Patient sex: M
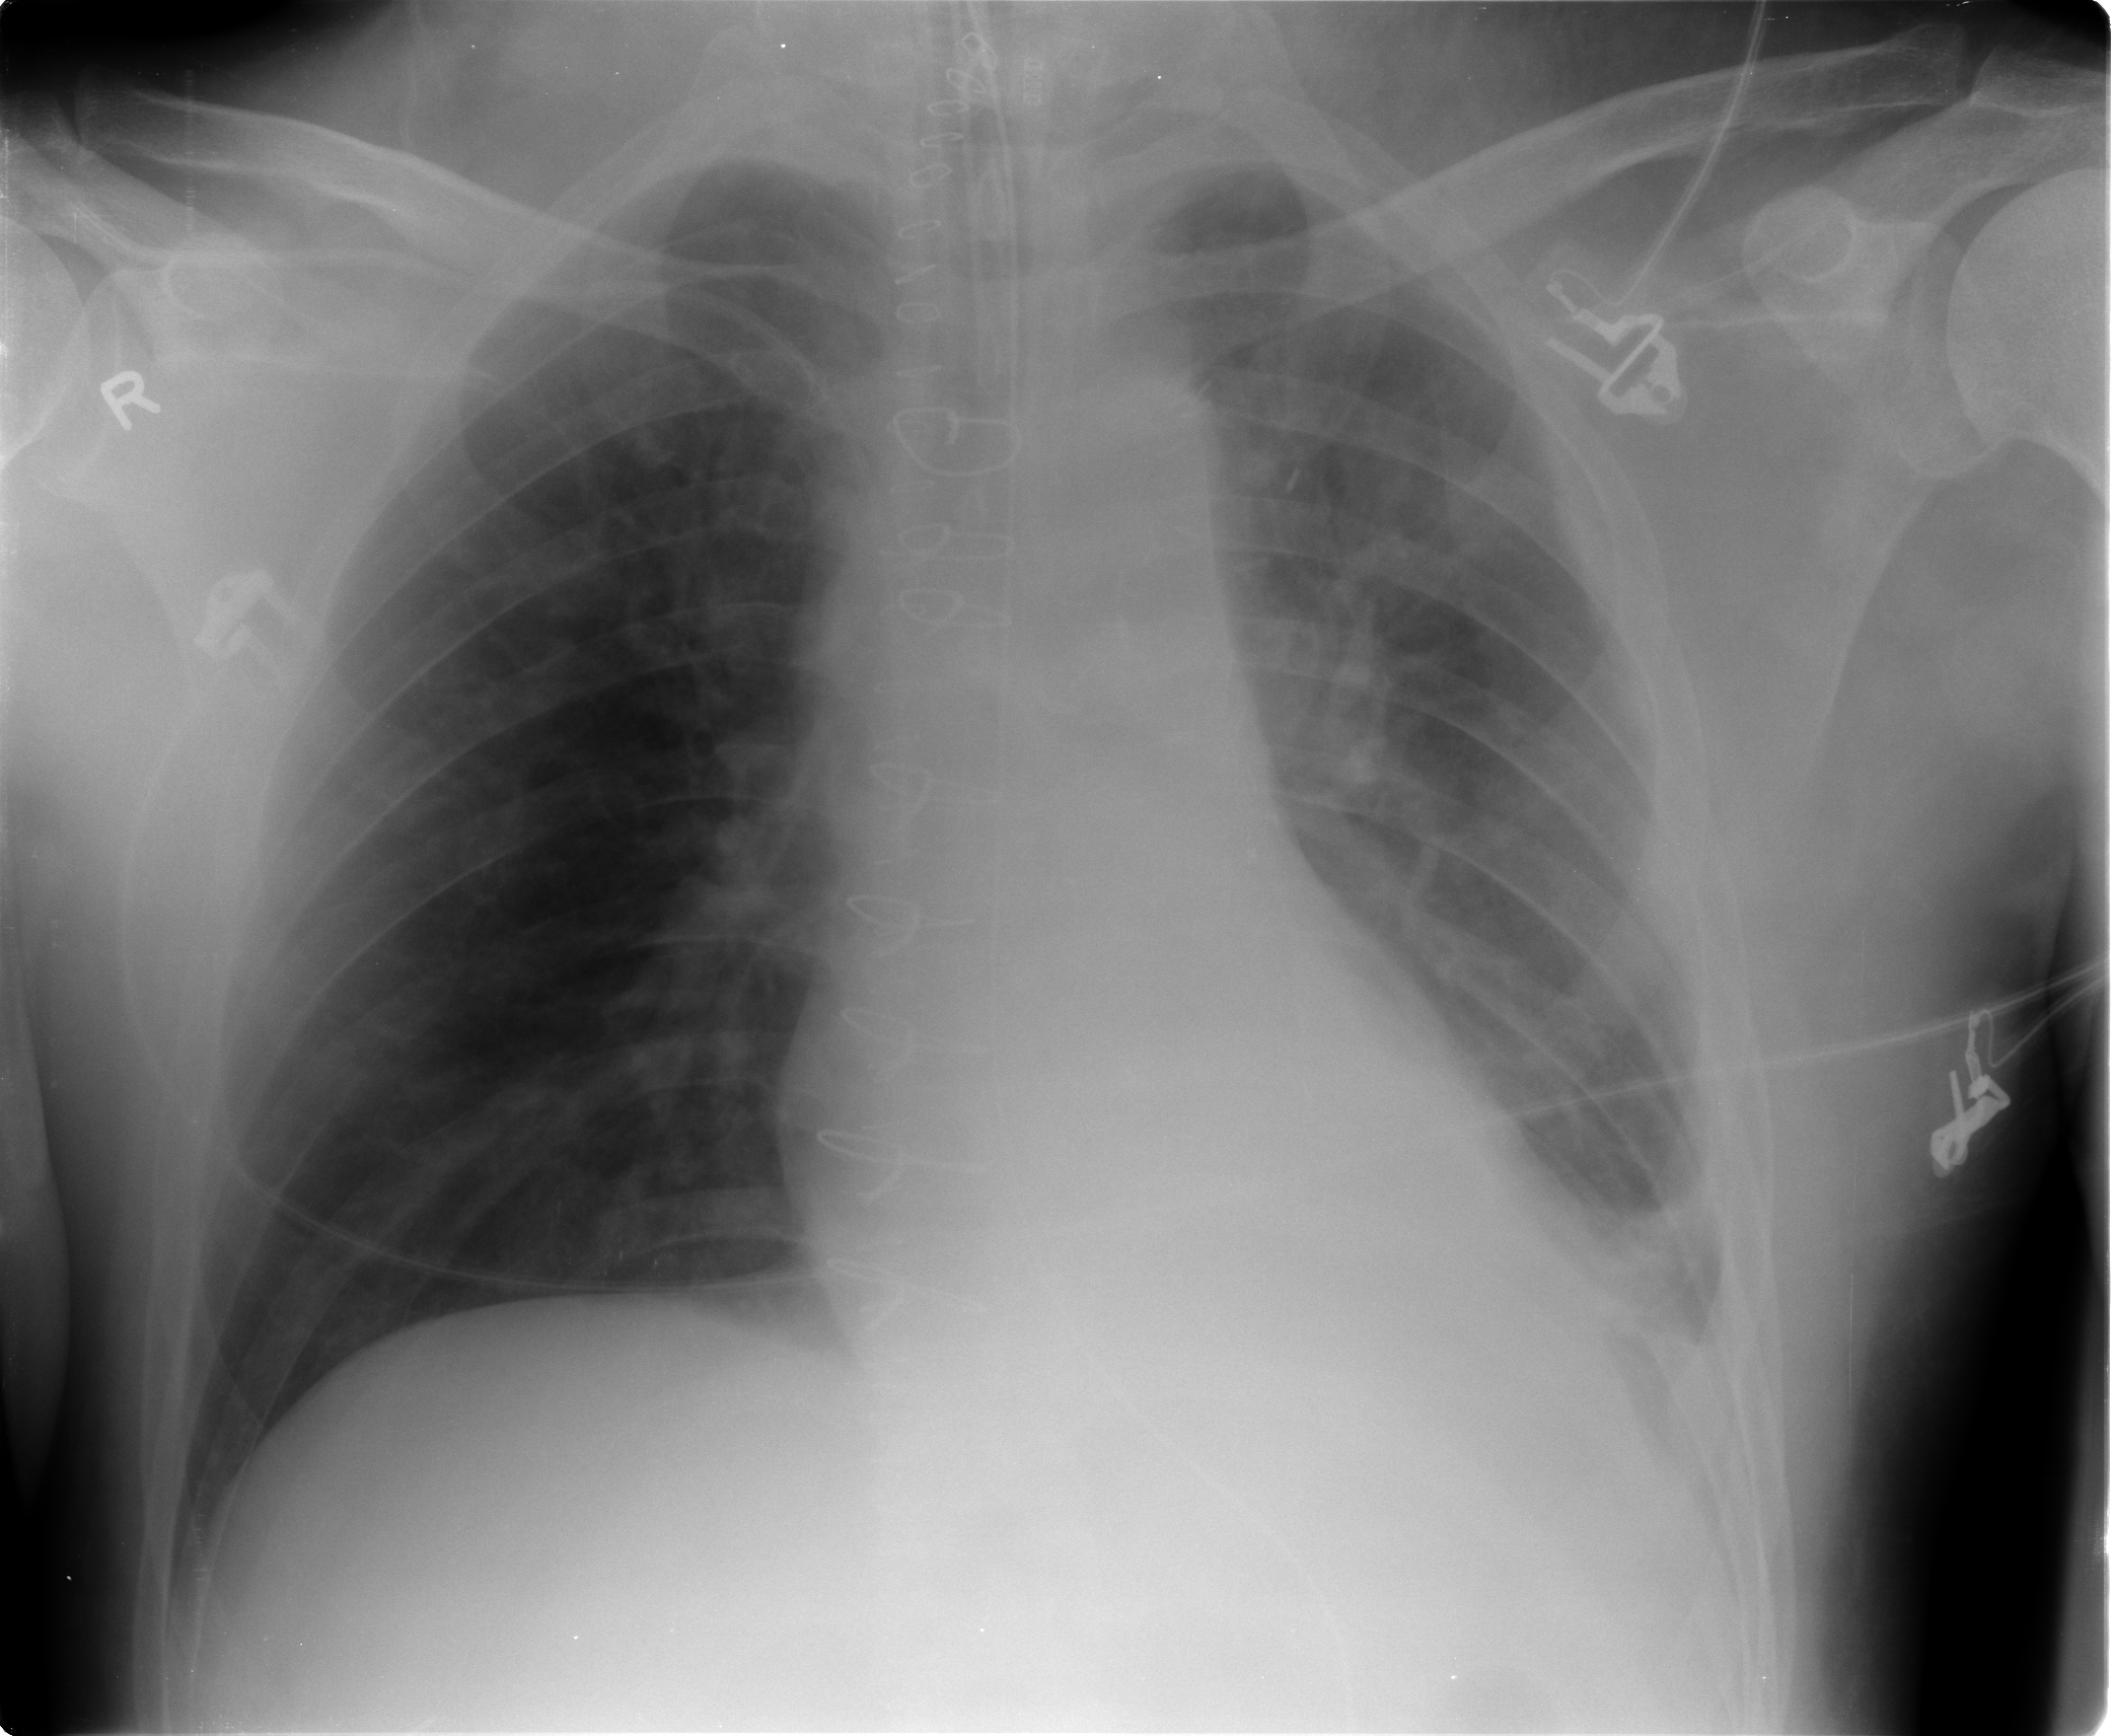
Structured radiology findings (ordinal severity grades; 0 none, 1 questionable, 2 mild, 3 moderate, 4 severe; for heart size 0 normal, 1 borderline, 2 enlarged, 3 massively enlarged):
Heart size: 0
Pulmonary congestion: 2
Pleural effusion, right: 0
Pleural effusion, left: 0
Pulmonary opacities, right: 0
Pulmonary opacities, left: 0
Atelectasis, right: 0
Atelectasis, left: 2